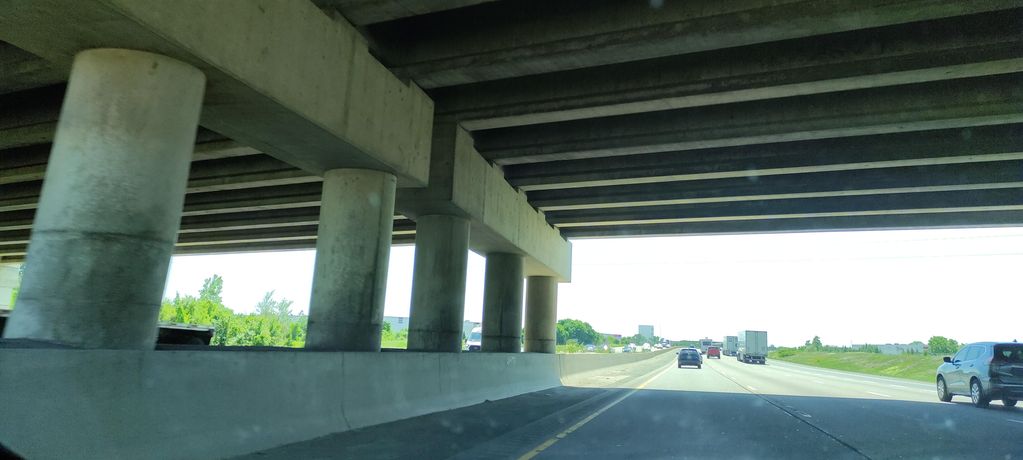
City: kitchener-waterloo